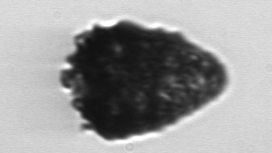
Label: Stenosemella_pacifica